Interaction volume radius: 10 \u00c5
Interaction volume height: 30 \u00c5
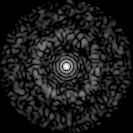
Disorder parameter: 0.829